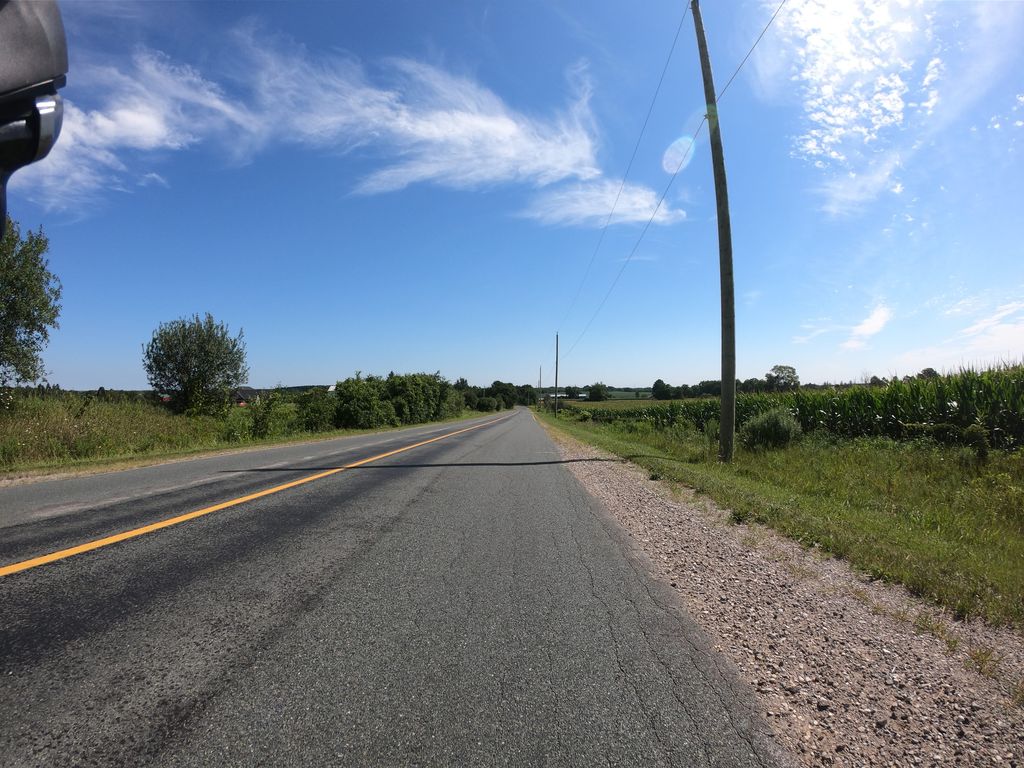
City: kitchener-waterloo